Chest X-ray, PA view. Patient: 46 years old, sex M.
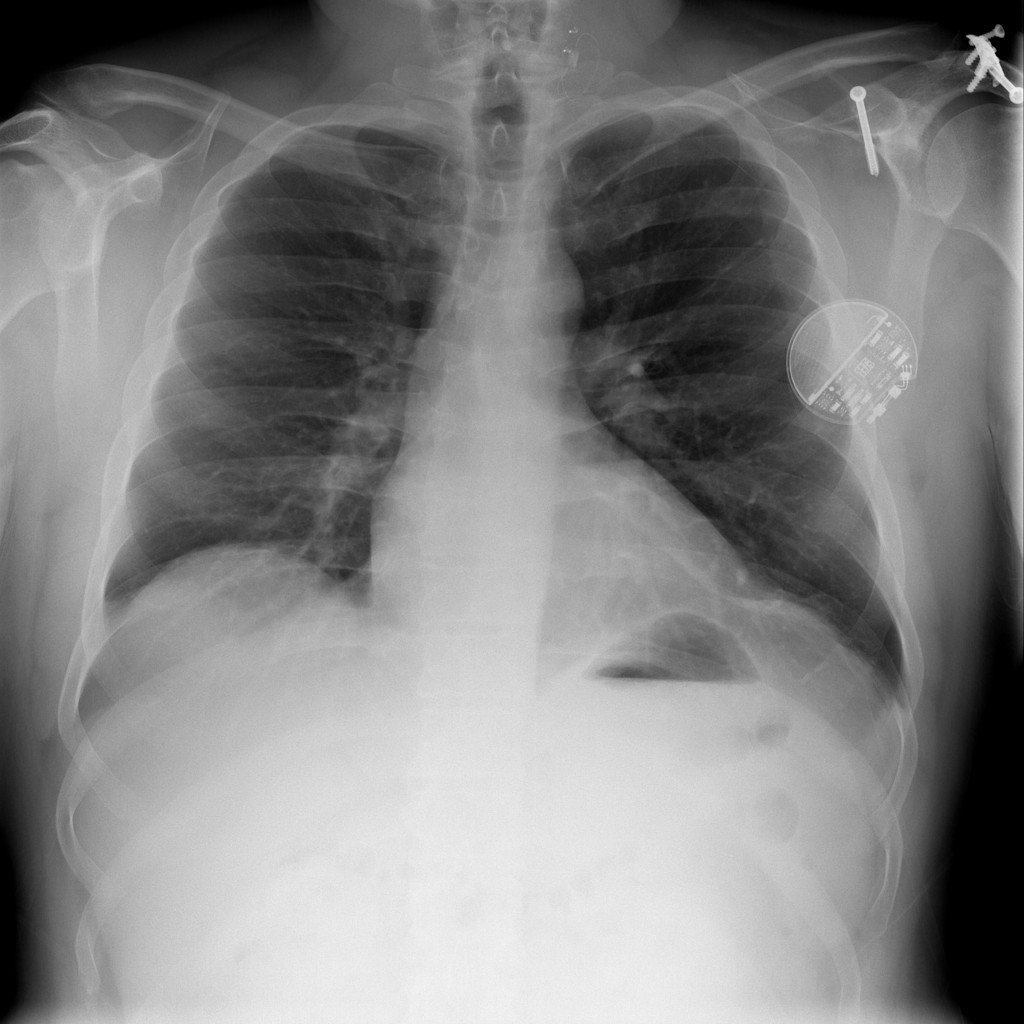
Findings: No Finding